Question: i want to build my Grid with Flexbox and get stucked a little bit.
It is a 4-Column Grid. In the Second Row i only want to place 2 Items on the right Side.
Just see my Scribble.

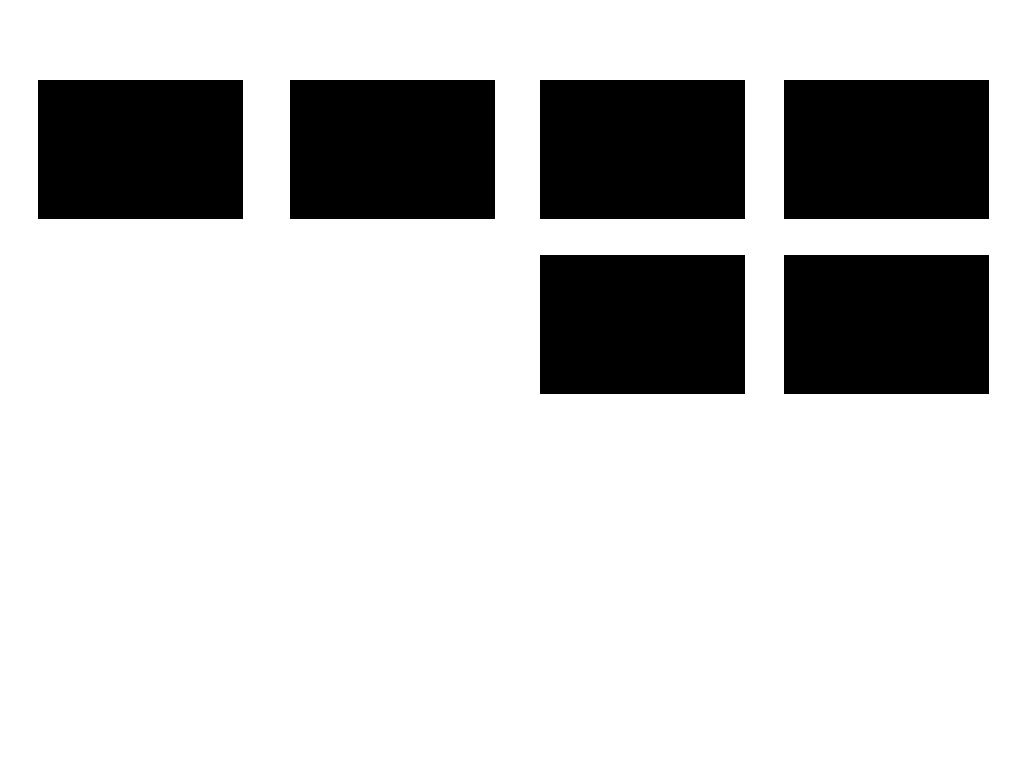
Answer: '''
.flex {
display: flex; /* Magic begins */
flex-wrap: wrap; /* Multiline */
justify-content: flex-end; /* Align to the right */
}
.flex > div {
width: 25%;
}
'''
'''
<div class="flex">
<div>1</div>
<div>2</div>
<div>3</div>
<div>4</div>
<div>5</div>
<div>6</div>
</div>
'''